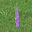
Label: 1